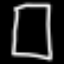
Label: square